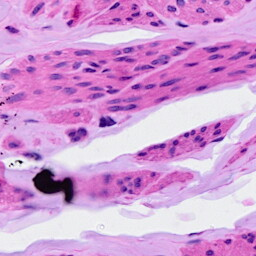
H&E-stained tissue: Ovarian